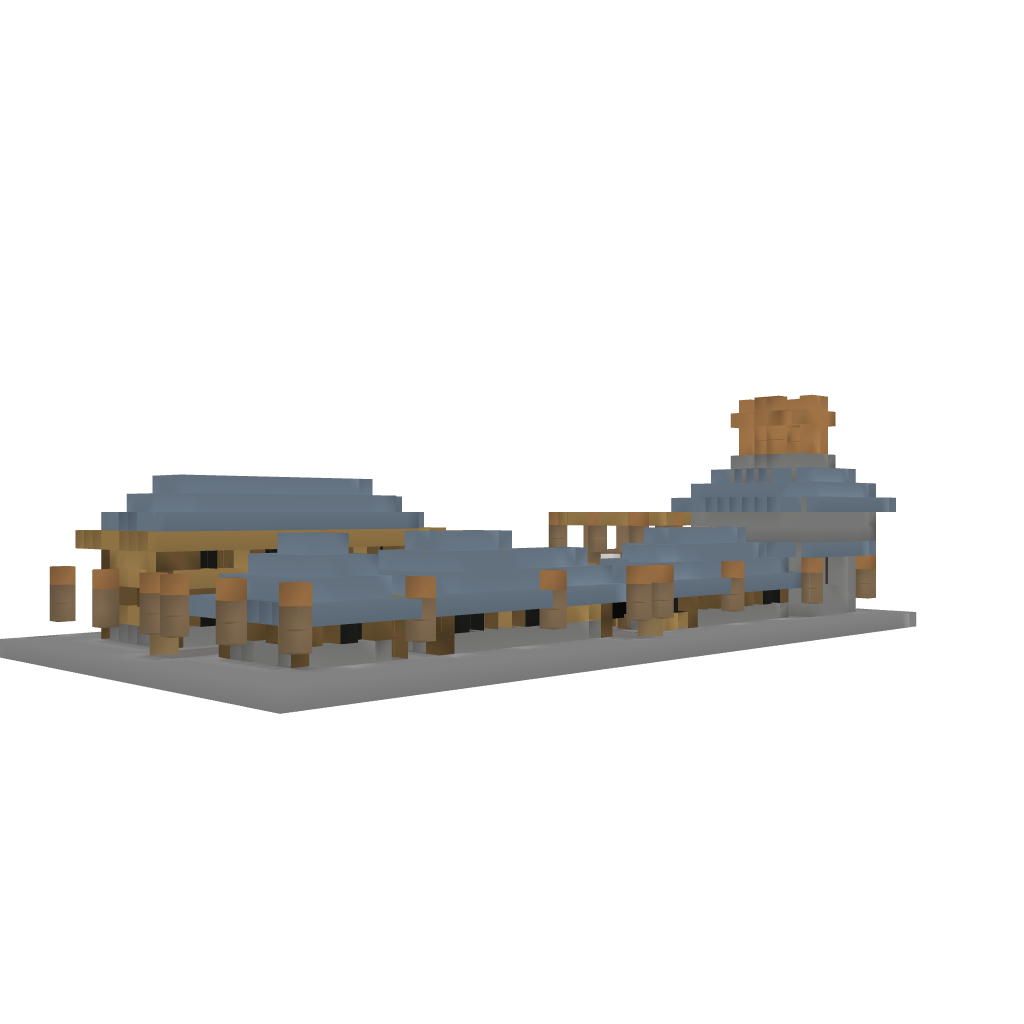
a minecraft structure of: Mini Village